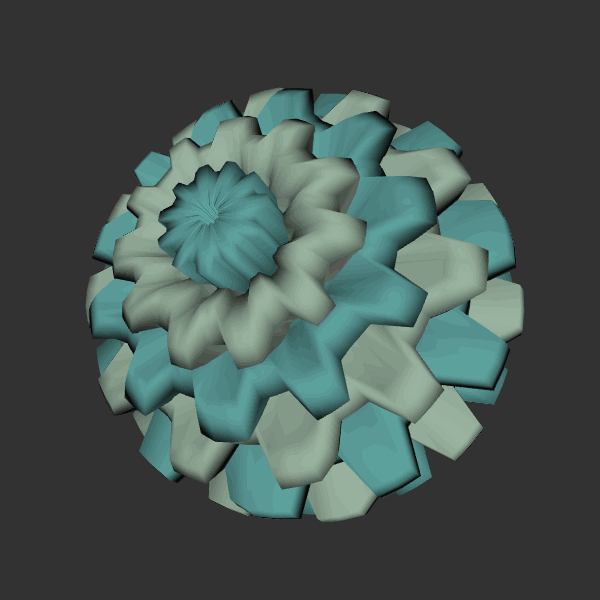
Background: dark